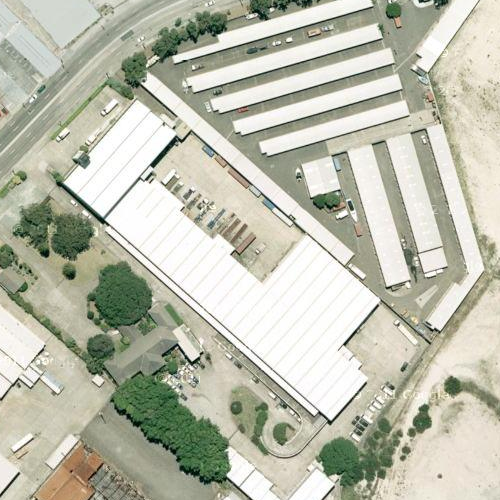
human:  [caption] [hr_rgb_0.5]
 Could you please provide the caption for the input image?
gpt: An industrial area with many white buildings and some roads go through this area .

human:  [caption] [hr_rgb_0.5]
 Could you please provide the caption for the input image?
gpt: This is an industrial area with some different white buildings .

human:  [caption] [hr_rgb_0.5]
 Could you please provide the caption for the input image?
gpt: An industrial area with many white buildings and some roads go through this area .

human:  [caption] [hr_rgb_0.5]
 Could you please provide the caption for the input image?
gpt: Some roads with plants on the roadside go through the industrial area .

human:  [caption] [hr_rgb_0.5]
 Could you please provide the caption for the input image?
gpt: There are some white buildings in the industrial area with some roads go through .